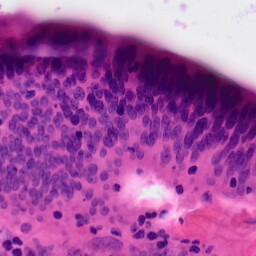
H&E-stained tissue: Colon